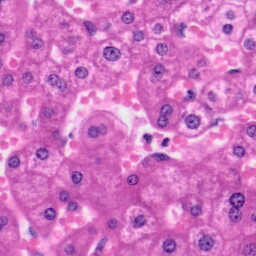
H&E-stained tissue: Liver